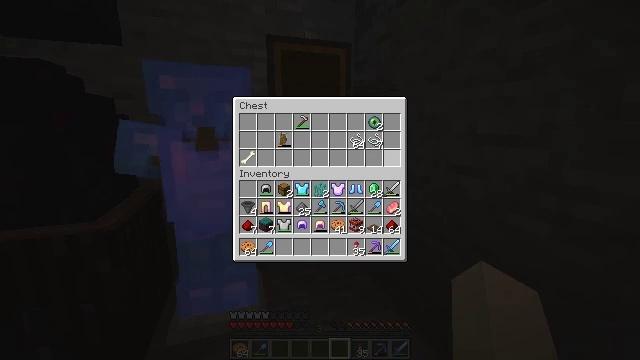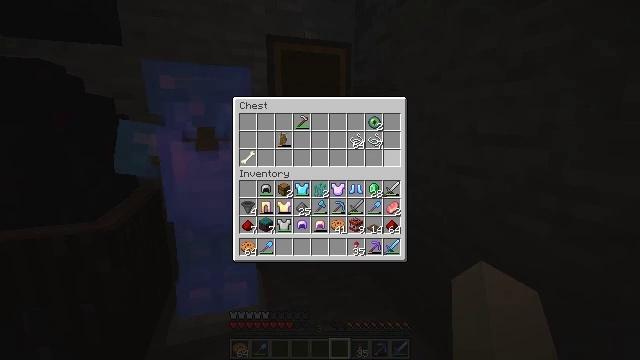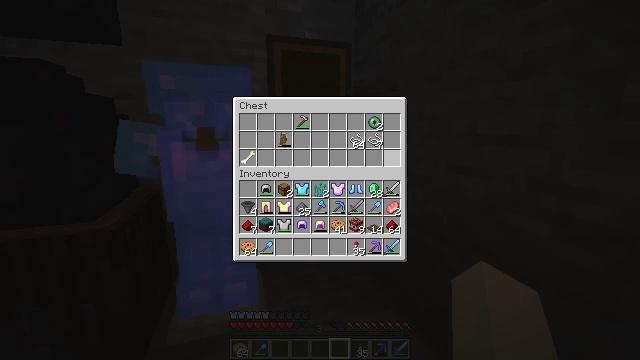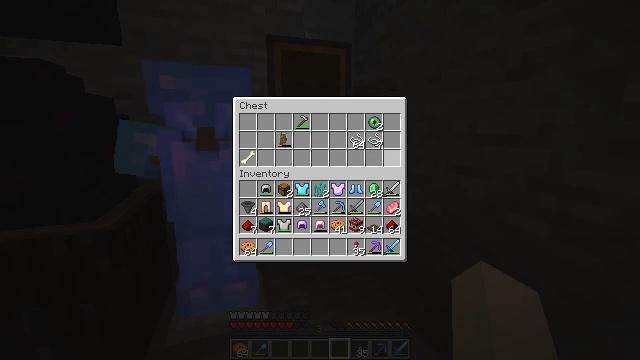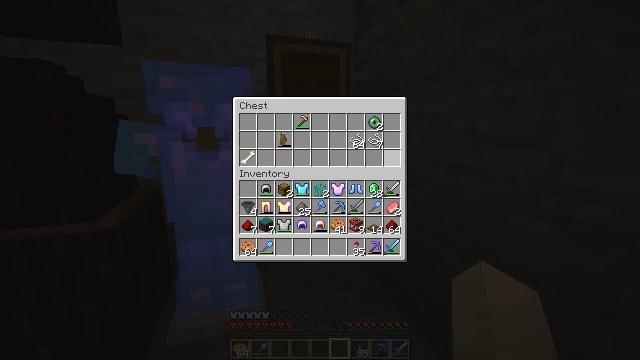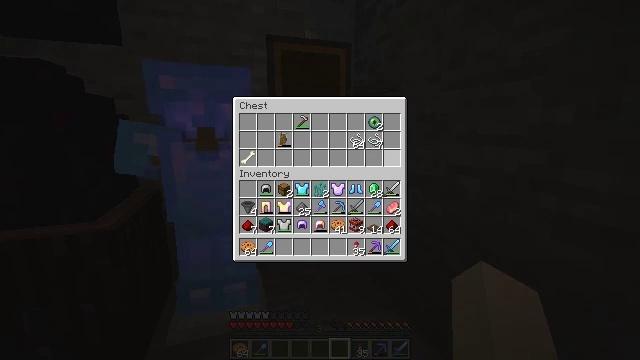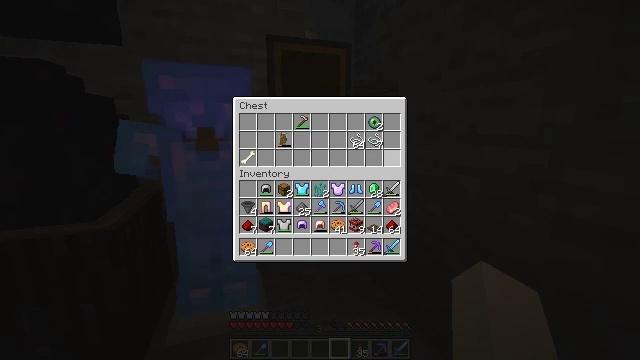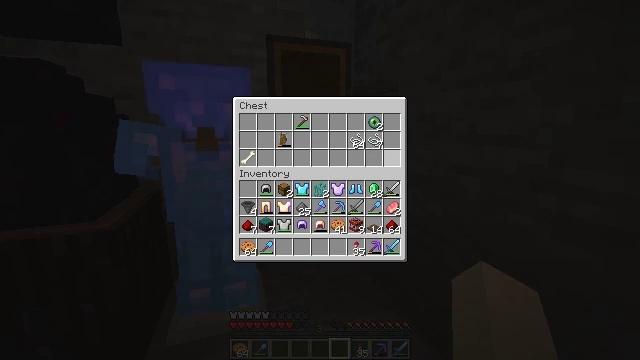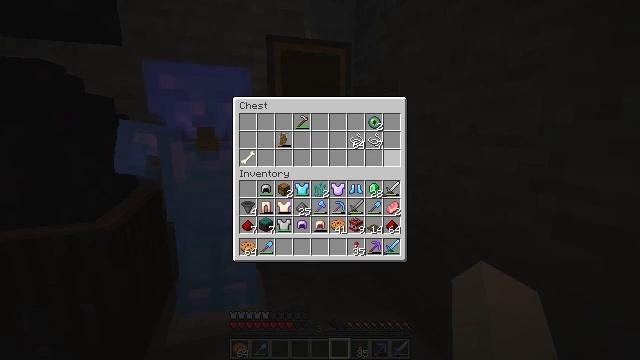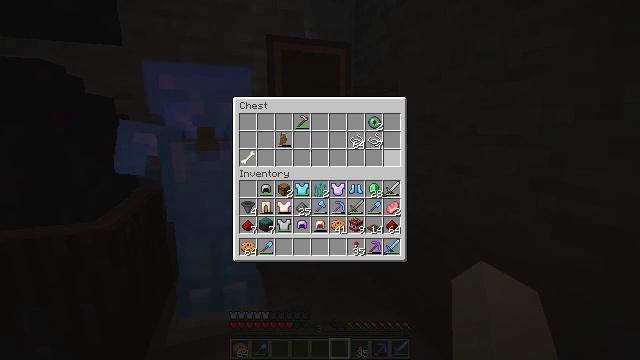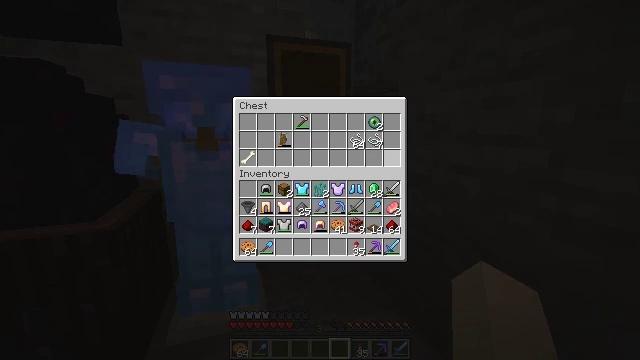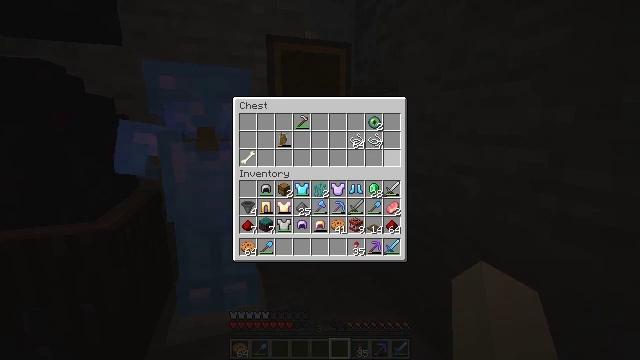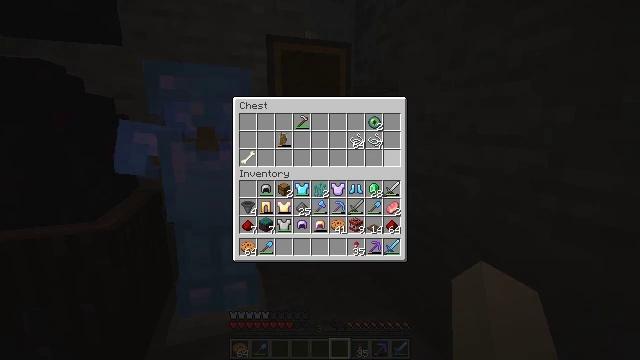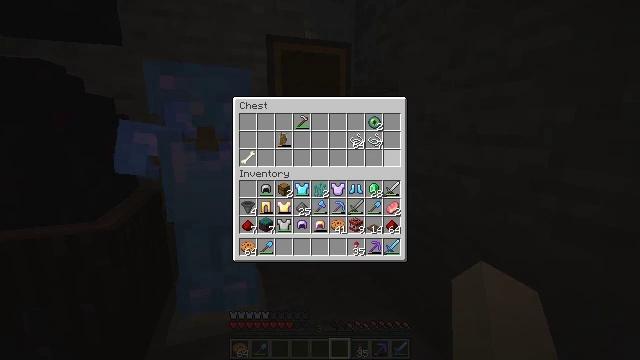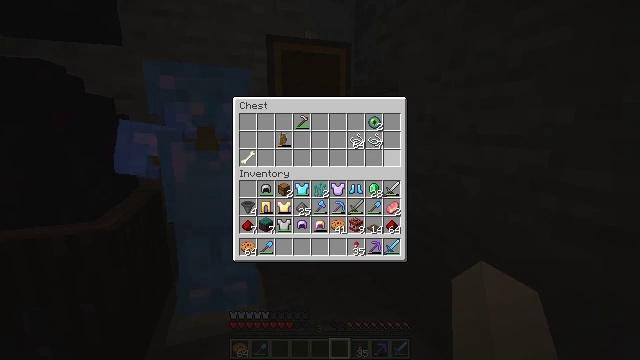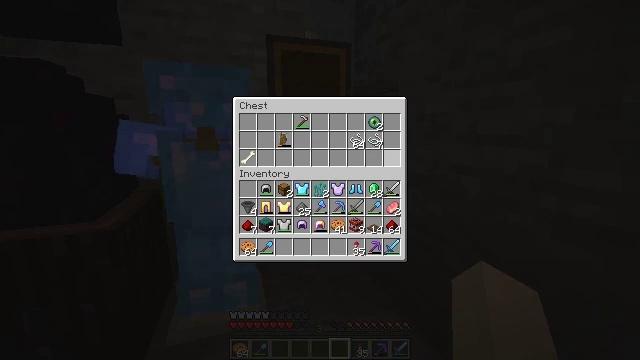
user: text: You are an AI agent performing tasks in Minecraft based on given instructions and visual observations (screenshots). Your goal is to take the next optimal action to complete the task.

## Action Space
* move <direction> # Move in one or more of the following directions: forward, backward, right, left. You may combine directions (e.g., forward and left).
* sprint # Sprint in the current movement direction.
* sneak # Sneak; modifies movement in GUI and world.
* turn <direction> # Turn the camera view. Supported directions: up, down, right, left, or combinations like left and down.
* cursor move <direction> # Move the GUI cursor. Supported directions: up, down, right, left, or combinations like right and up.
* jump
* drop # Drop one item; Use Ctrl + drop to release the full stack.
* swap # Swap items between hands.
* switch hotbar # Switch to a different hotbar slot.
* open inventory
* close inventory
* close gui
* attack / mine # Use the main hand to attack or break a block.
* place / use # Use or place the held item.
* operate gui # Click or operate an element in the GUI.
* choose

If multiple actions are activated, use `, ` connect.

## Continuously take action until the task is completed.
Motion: motion action
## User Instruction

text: Combine gold nuggets and a carrot to make a golden carrot.
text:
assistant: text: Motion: no_op
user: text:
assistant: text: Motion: no_op
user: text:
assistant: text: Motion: no_op
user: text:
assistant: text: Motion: no_op
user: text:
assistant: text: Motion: no_op
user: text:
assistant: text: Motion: no_op
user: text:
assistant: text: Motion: no_op
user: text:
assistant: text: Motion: no_op
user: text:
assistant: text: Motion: no_op
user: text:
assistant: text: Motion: no_op
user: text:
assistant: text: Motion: no_op
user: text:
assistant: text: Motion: no_op
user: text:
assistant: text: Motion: no_op
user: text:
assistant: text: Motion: no_op
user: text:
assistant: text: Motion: no_op
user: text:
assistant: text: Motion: no_op
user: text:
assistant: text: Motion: no_op
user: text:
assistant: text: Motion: no_op
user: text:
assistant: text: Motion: no_op
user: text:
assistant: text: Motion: no_op
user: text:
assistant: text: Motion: no_op
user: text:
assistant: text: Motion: no_op
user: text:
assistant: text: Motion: no_op
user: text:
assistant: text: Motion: no_op
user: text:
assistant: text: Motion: no_op
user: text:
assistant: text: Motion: no_op
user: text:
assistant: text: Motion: no_op
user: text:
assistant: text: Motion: no_op
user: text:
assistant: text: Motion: no_op
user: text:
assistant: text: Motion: no_op